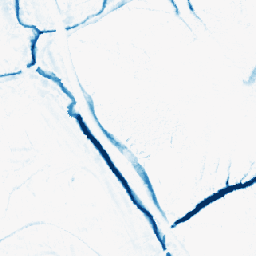
Category: morphological
Decomposition family: morphological_ellipse
Decomposition parameters: operation: closing
width: 10
height: 10
Upsampling method: area
Upsampling parameters: scale: 8
Upsampling scale: 8